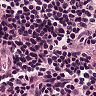
Metastatic tissue present: no